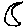
Label: moon